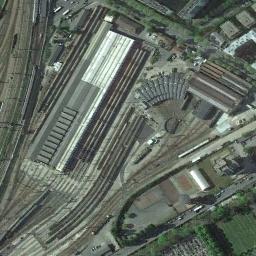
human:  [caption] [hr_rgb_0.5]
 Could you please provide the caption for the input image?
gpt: The railway station has lots of railways, Some trains and buildings .

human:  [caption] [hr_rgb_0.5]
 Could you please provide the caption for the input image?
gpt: There is a large, Well-equipped railway station in the city .

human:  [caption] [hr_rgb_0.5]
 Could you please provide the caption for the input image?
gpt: Many buildings are beside the railway station .

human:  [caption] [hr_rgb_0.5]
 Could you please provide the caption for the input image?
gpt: The railway station is next to some buildings and trees .

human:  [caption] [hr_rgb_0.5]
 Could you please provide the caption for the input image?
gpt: There are some trains and buildings beside the railway station .